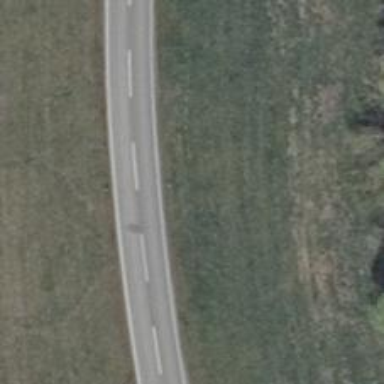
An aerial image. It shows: Tertiary road with asphalt surface and embankment.